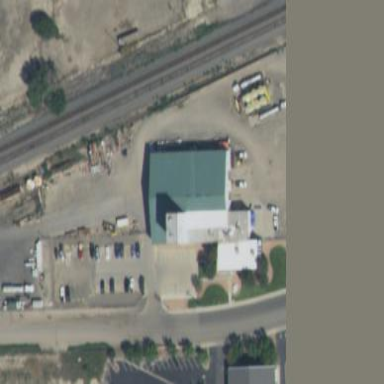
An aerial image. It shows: Industrial building with gabled roof.